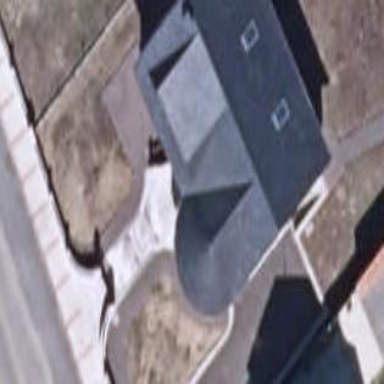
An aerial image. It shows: Simple house.